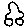
Label: car